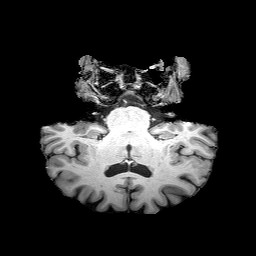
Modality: T1w
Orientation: sagittal
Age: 66
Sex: male
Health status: healthy